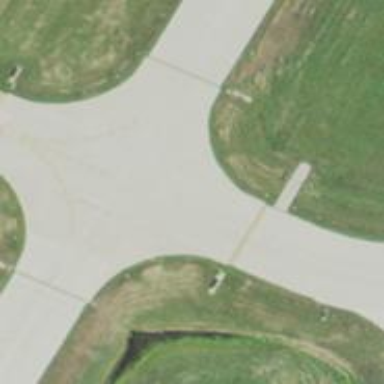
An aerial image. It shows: View of taxiway at the airport.